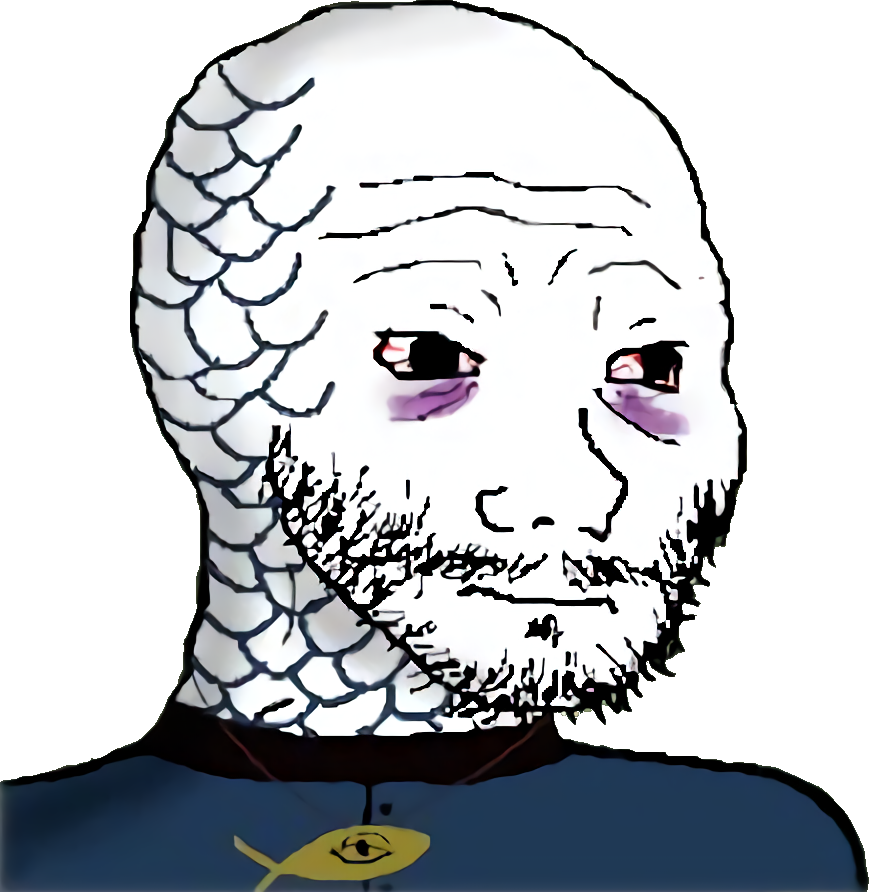
Label: 5_Doomer